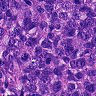
Metastatic tissue present: yes